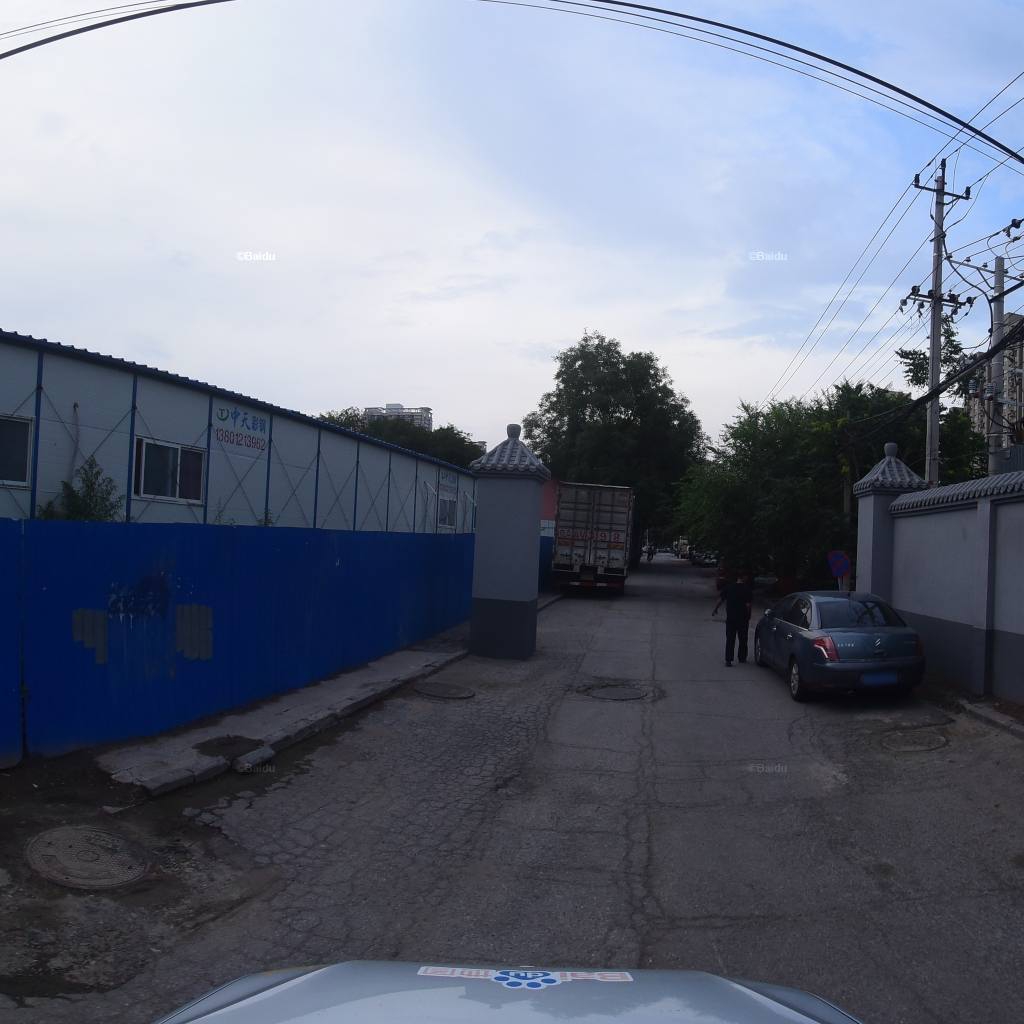
Region: Fengtai
Road damage annotations: alligator crack, pothole, manhole cover, manhole cover, manhole cover, manhole cover